Field crop: maize
Growth stage: 2
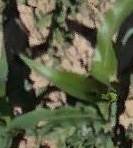
Species: maize